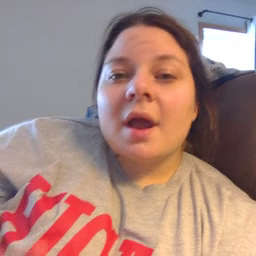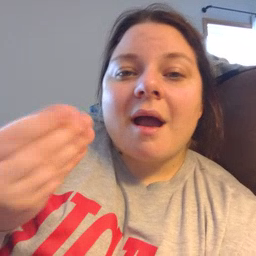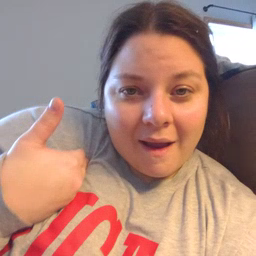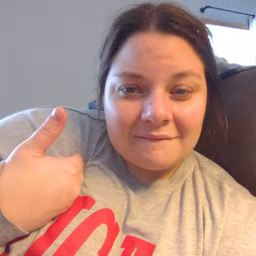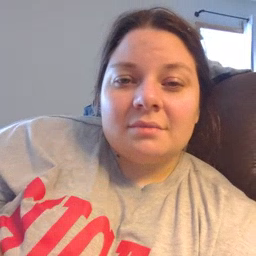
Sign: have